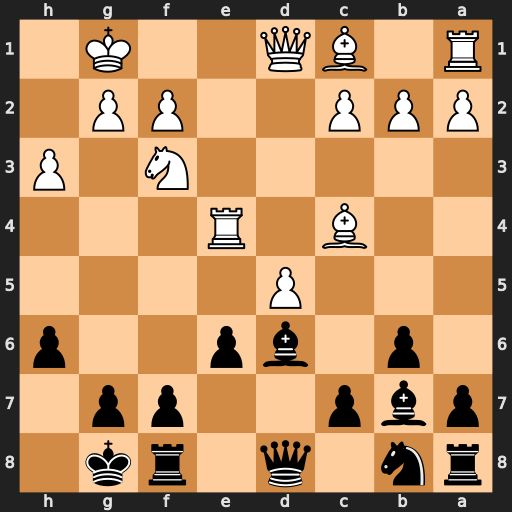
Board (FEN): rn1q1rk1/pbp2pp1/1p1bp2p/3P4/2B1R3/5N1P/PPP2PP1/R1BQ2K1
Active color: b
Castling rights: -
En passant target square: -
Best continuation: exd5 Rg4 h5 Rxg7+ Kxg7